Aerial crown-view tile of a tropical tree (Barro Colorado Island, Panama), acquired 20250317:
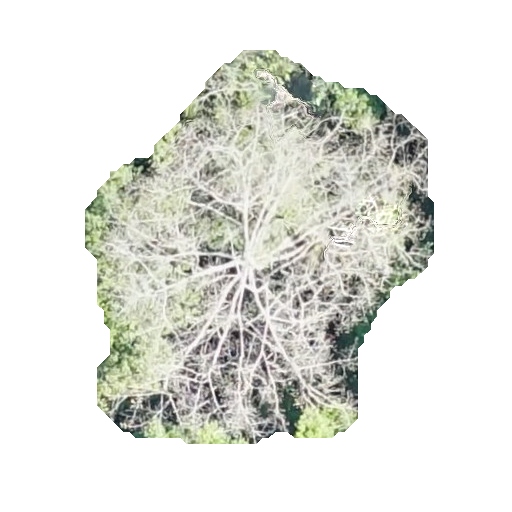
Species: Quararibea asterolepis
GBIF accepted scientific name: Quararibea asterolepis
Crown area: 148.653 m²